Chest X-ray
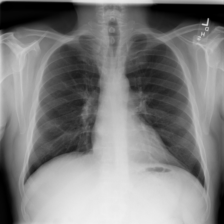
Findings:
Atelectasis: negative
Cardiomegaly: negative
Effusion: negative
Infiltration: negative
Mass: negative
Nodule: negative
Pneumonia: negative
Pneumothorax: negative
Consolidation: negative
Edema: negative
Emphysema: negative
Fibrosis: negative
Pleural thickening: negative
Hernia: negative